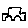
Label: car